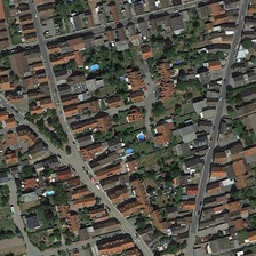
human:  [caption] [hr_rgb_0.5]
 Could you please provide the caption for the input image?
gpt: Four skew roads divide the residential area into several parts.

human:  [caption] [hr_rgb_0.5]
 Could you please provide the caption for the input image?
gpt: The residential area is separated as a triangular block.

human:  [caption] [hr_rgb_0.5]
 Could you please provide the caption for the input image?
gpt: Four roads at the diagonal intersection divide residential areas into several parts.

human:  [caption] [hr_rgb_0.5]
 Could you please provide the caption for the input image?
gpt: The four streets with oblique intersections divide the residential area into different parts.

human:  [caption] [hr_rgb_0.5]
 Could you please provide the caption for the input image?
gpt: The residential area is divided into a triangular block.